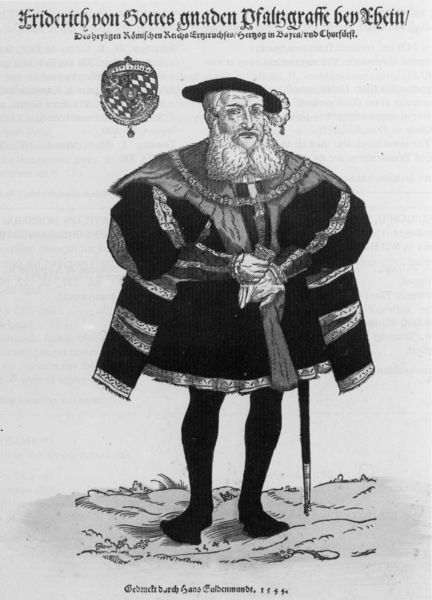
Titel: Bildnis von Friedrich II, Herzog von Bayern
Künstler: Michael Ostendorfer
Institution: (Seriendruck)
Schlagwörter: feder, gott, mann, schatten, umhang, weiß, blume, grau, handschuhe, hell, hut, kleid, licht, schmuck, schwarz, stirn, zeichnung, blick, gras, schal, wiese, rock, alt, bart, hose, jacke, kappe, mütze, falten, gesicht, kragen, pelz, samt, silber, stehen, vollbart, ärmel, bildnis, hände, portrait, porträt, erde, gräser, halme, hügel, boden, gewand, mantel, pose, adel, saum, person, renaissance, stock, federbusch, holzschnitt, schrift, haltung, kette, grafik, graphik, friedrich, könig, dick, inschrift, gestreift, streifen, jahreszahl, strümpfe, alter, druck, radierung, stich, titel, barrett, schwarzweiß, schwert, säbel, text, buchstaben, überschrift, stand, degen, darstellung, buchdruck, tracht, wappen, barett, gut, mittelalter, strumpfhose, wams, beleibt, federschmuck, siegel, bordüren, kupferstich, altdeutsch, graf, rhein, weißes haar, seriendruck, kuhmaulschuhe, matel, schert, barette, pfalzgraf, pfalzgraf bei rhein, deckbaltt, friderich, inschrifttext